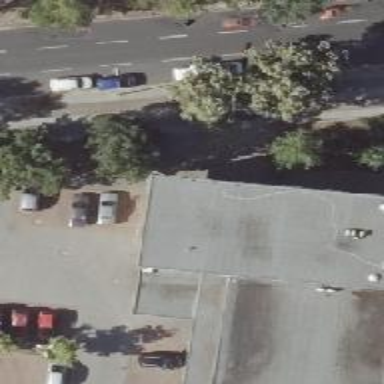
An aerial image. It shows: Bakery.